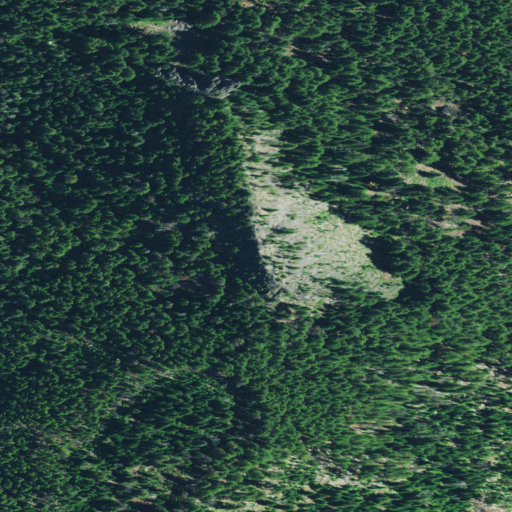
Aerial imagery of mountain in Oregon named Mount David Douglas containing only evergreen forest